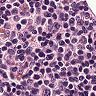
Metastatic tissue present: no